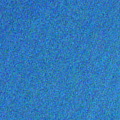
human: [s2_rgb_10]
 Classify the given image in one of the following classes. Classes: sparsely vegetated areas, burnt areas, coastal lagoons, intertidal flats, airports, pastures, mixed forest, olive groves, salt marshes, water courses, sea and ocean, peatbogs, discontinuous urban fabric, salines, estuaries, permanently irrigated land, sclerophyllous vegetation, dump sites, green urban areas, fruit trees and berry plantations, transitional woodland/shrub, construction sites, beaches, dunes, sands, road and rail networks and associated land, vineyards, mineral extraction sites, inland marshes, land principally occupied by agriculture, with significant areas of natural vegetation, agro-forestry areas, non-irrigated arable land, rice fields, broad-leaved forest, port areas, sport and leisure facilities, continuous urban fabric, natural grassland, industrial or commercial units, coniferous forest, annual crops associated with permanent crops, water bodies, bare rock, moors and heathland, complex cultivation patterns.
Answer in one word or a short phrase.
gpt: sea and ocean